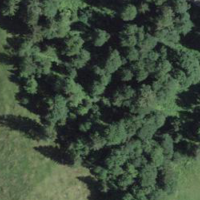
EUNIS habitat code: 41
Species observed at this site:
Carduus personata
Filipendula ulmaria